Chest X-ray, PA view. Patient: 51 years old, sex M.
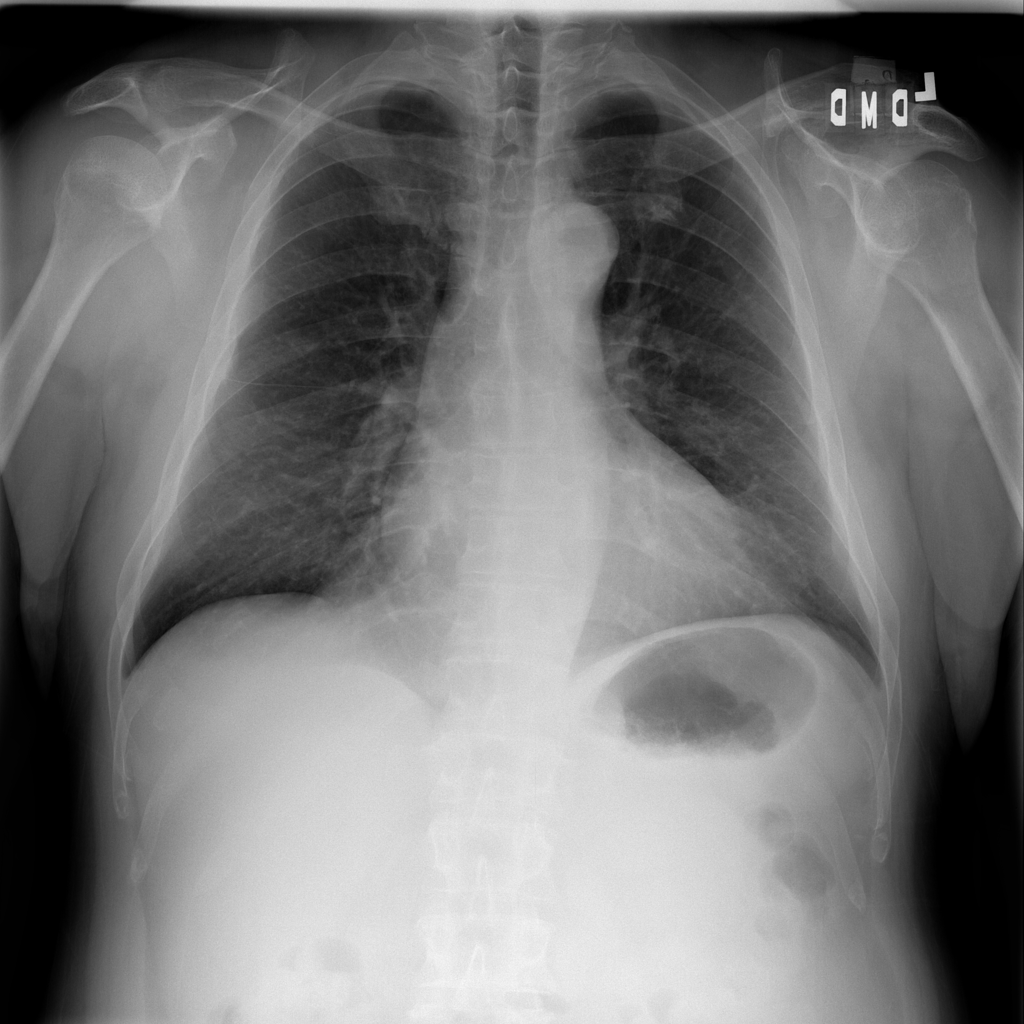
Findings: No Finding